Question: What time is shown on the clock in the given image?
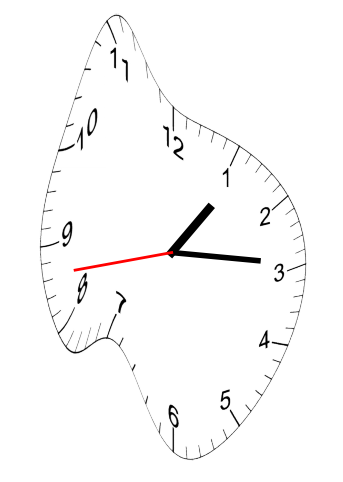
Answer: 01:14:43